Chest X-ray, PA view. Patient: 5 years old, sex M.
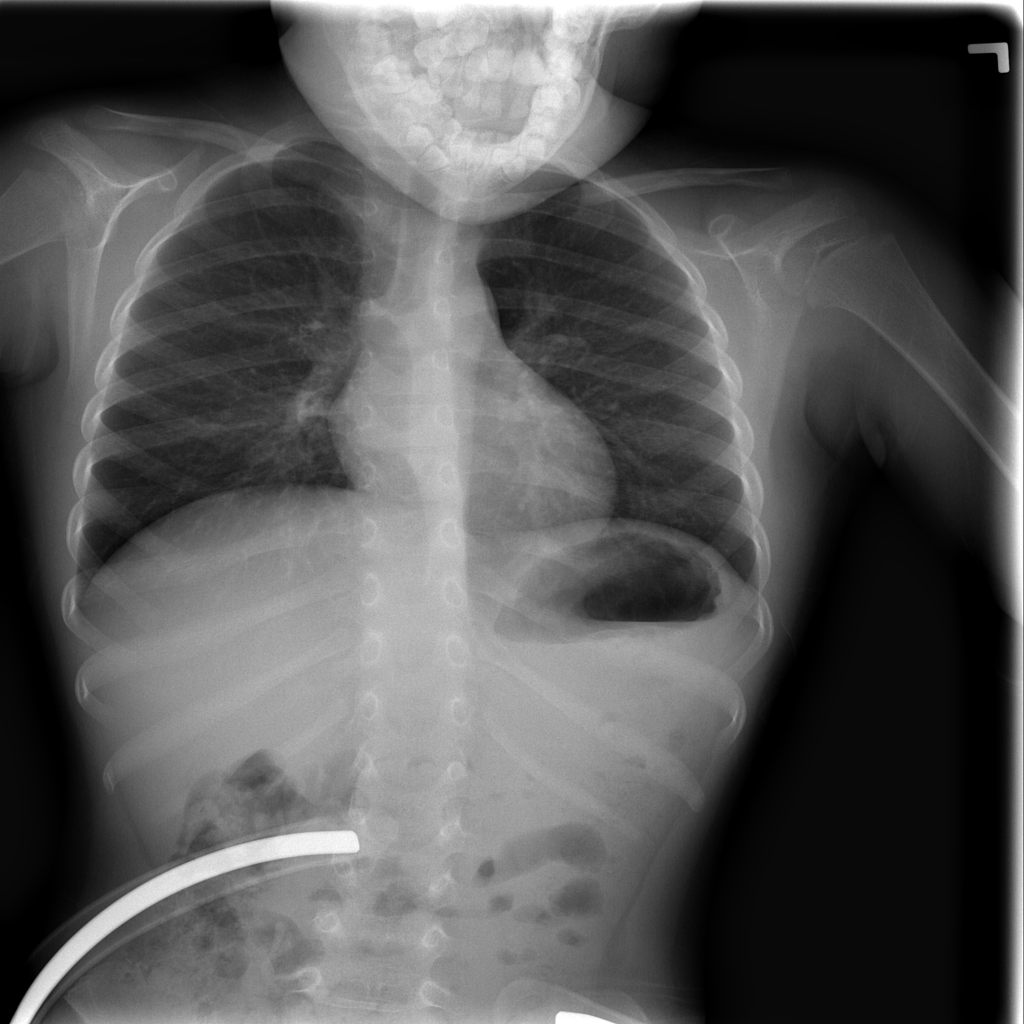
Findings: No Finding